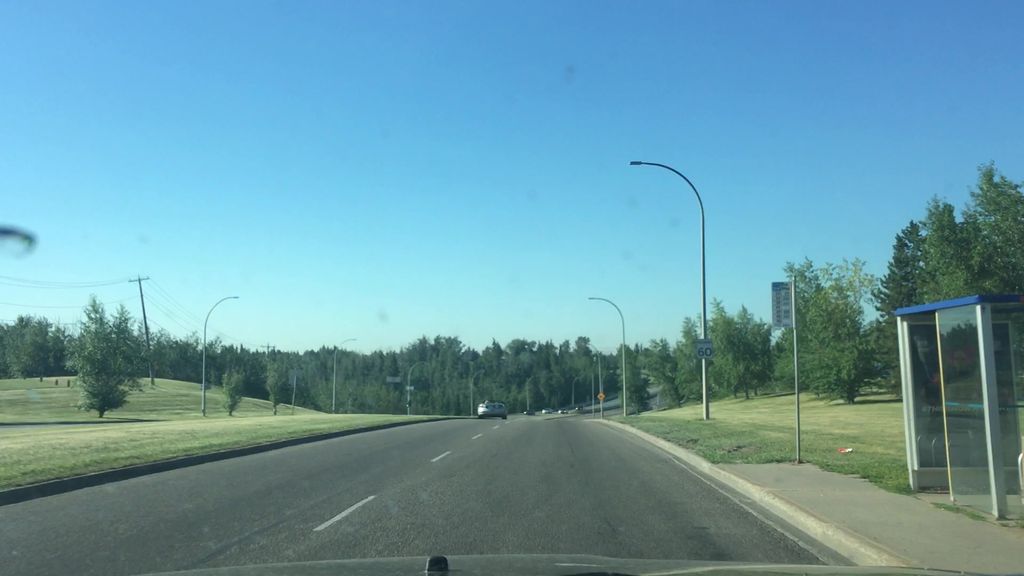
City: edmonton